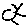
Label: sun